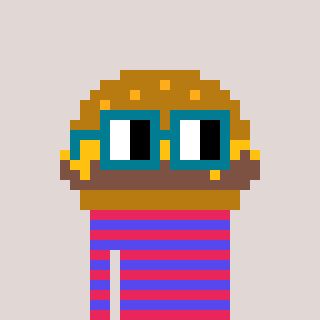
a pixel art character with square dark green glasses, a burger-shaped head and a computerblue-colored body on a warm background